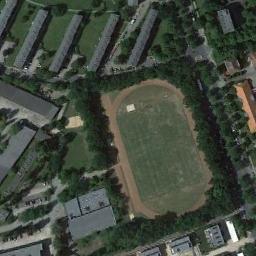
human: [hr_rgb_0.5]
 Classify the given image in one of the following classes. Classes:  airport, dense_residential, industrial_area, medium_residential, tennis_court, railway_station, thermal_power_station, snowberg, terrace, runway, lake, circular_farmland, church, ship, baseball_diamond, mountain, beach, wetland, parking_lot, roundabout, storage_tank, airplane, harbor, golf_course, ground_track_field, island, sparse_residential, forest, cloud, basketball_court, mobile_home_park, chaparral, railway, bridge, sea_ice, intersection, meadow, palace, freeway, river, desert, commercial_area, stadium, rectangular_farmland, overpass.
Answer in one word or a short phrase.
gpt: ground_track_field